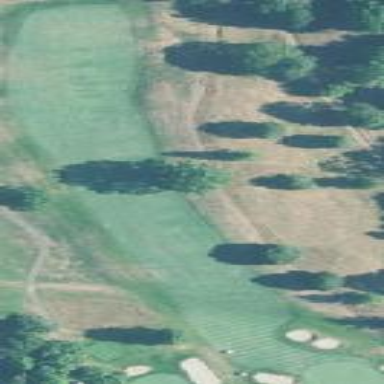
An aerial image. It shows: Golf fairway surrounded by grass.